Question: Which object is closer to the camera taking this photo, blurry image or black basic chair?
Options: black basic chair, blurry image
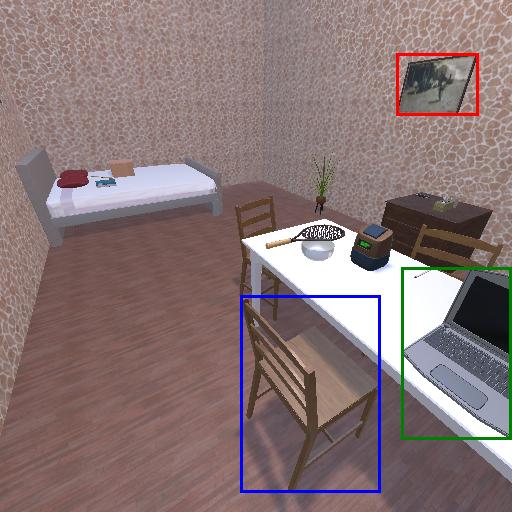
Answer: black basic chair